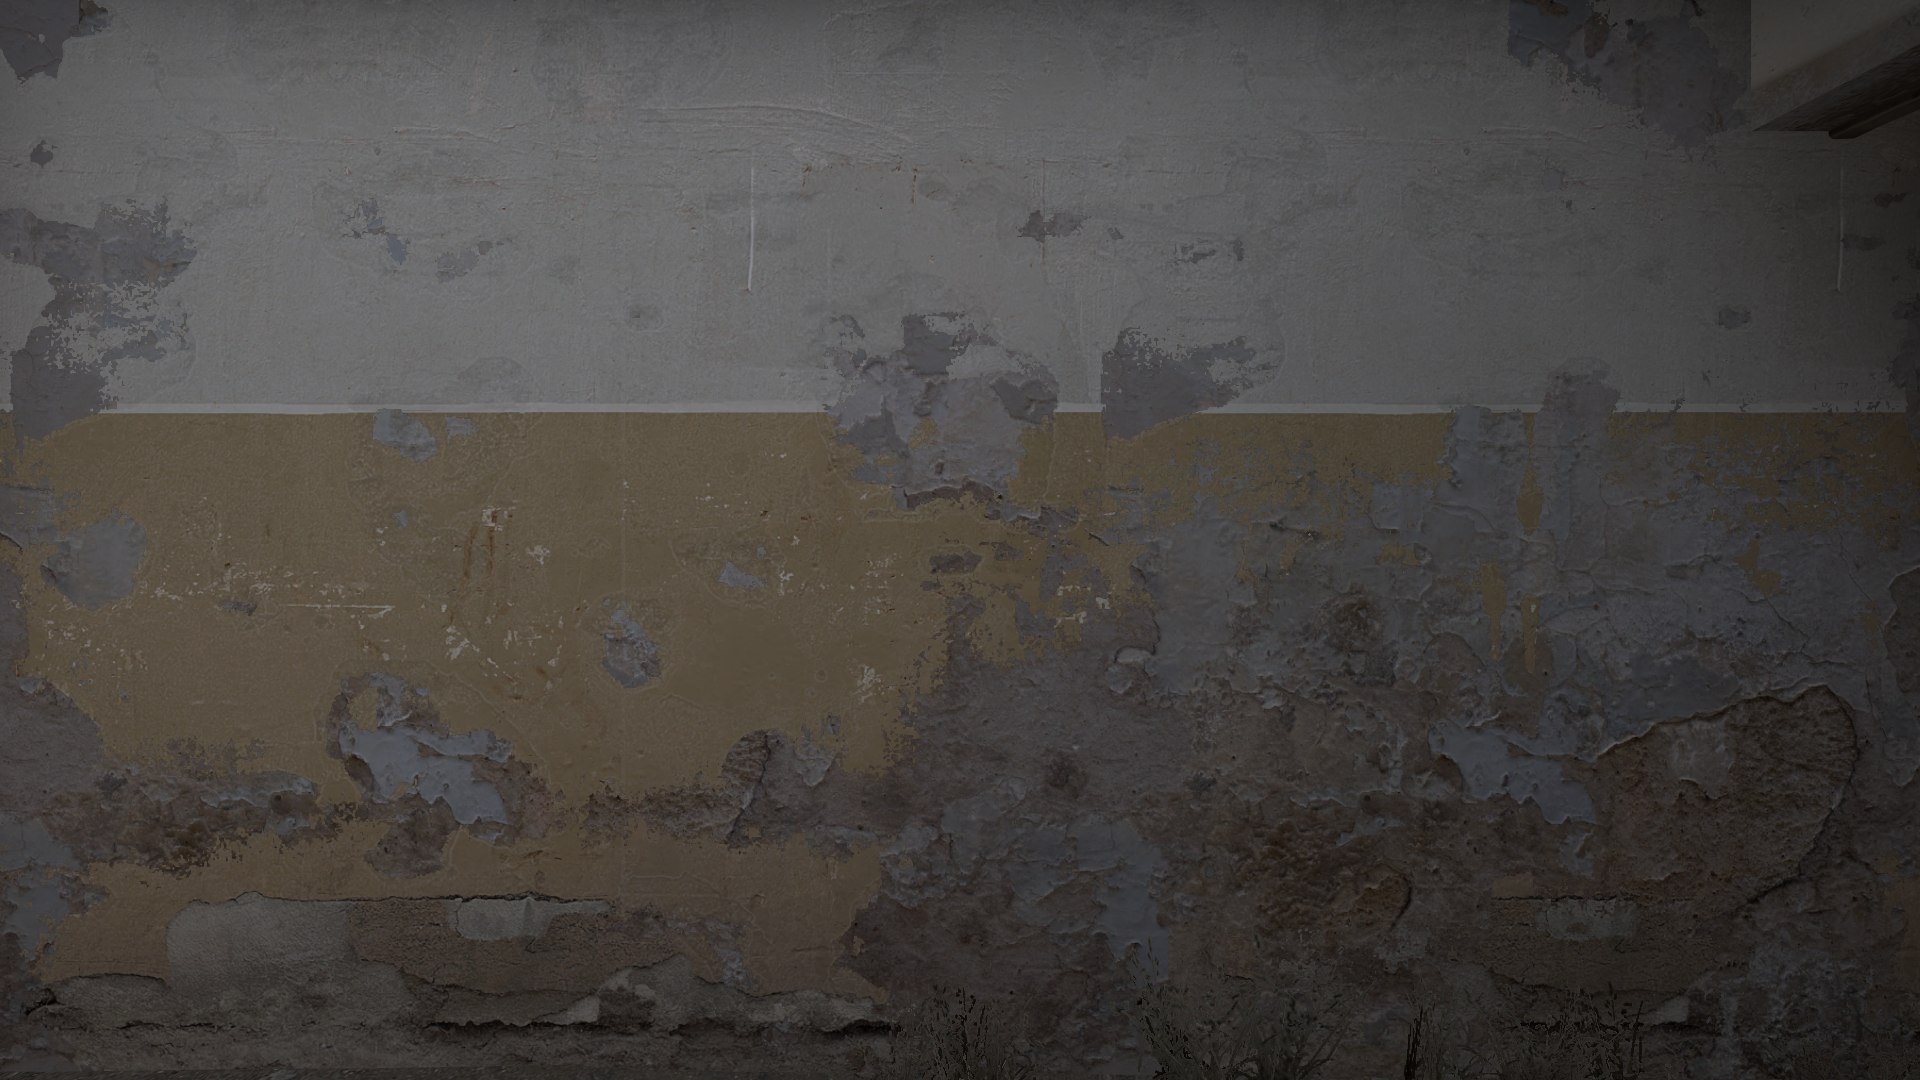
Map: de_dust2